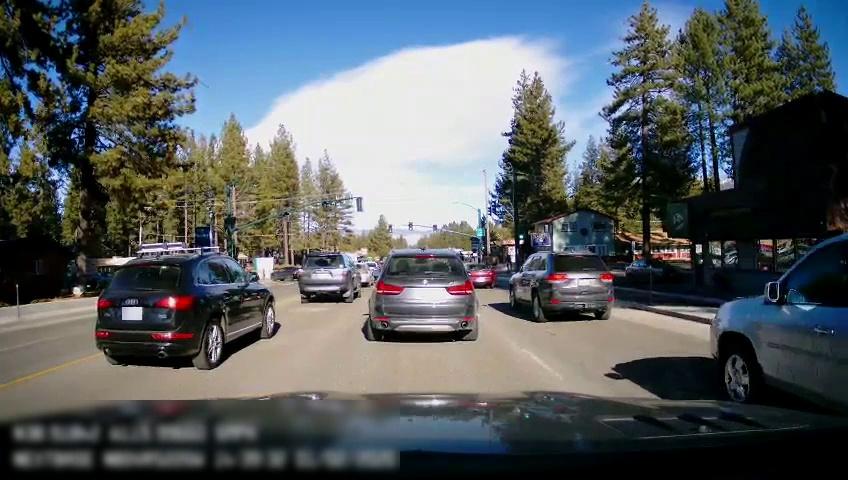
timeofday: Day
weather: Sunny
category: Drivable Space
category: Vehicles | SUV
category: Vehicles | Car
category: Vehicles | SUV
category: Vehicles | Car
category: Vehicles | SUV
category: Vehicles | SUV
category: Vehicles | SUV
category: Vehicles | SUV
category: Lanes | Opposite Lane
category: Lanes | Current Lane
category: Traffic | Lights
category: Traffic | Signs
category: Traffic | Lights
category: Traffic | Lights
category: Traffic | Lights
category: Traffic | Lights